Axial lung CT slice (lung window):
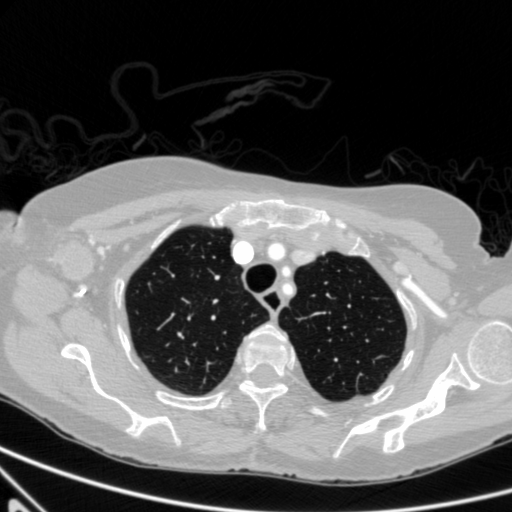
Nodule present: no